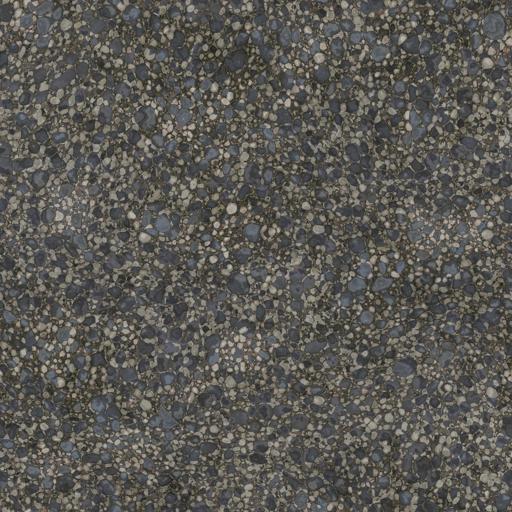
Tags: gravel ground pebbles river rocks